高一 · 计数
某旅游城市为向游客介绍本地的气温情况, 绘制了一年中各月平均最高气温和平均最低气温的雷达图 (如图 2-13). 图中 $\mathrm{A}$ 点表示十月的平均最高气温约为 $15^{\circ} \mathrm{C}, \mathrm{B}$ 点表示四月的平均最低气温约为 $5^{\circ} \mathrm{C}$. 下面叙述不正确的是 ( )

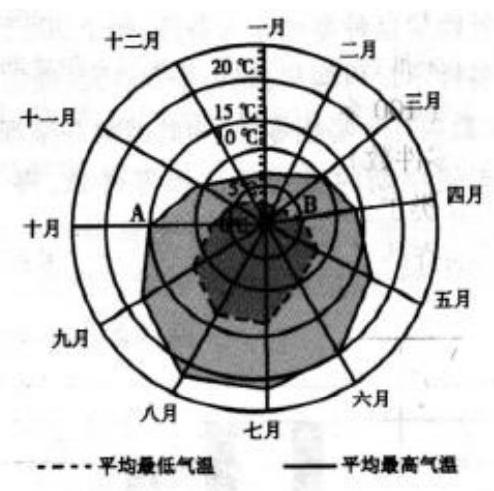
A. 各月的平均最低气温都在 $0^{\circ} \mathrm{C}$ 以上

B. 七月的平均温差比一月的平均温差大

C. 三月和十一月的平均最高气温基本相同

D. 平均最高气温高于 $20^{\circ} \mathrm{C}$ 的月份有 5 个
答案: D
解析: 由图可知 $0^{\circ} \mathrm{C}$ 在虚线框内, 所以各月的平均最低气温都在 $0^{\circ} \mathrm{C}$ 以上, $\mathrm{A}$ 正确;由图可知七月的平均温差比一月的平均温差大, $\mathrm{B}$ 正确; 由图可知三月和十一月的平均最高气温都约为 $10^{\circ} \mathrm{C}$, 基本相同, C 正确; 由图可知平均最高气温高于 $20^{\circ} \mathrm{C}$ 的月份不是 5 个, D 不正确。